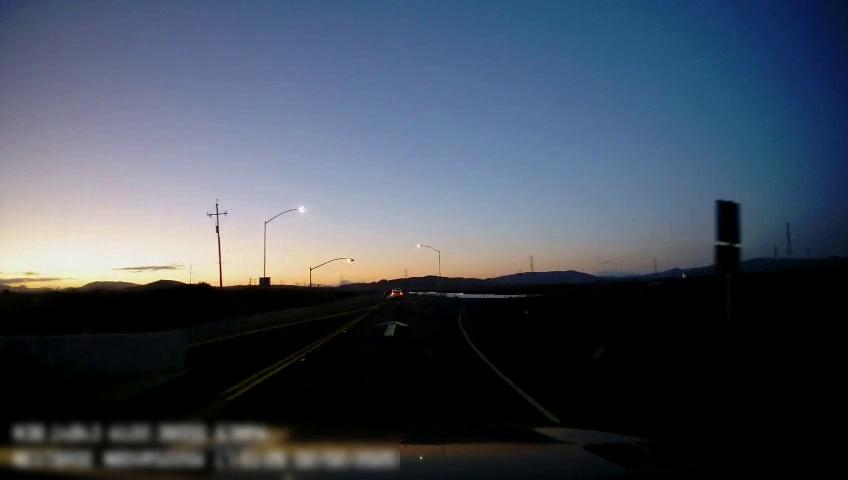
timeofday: Dusk/Dawn/Twilight
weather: Sunny
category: Drivable Space
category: Vehicles | Car
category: Lanes | Current Lane
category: Lanes | Current Lane
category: Lanes | Alternate Lane
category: Traffic | Signs
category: Traffic | Signs